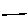
Label: line